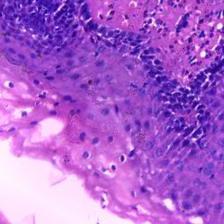
Diagnosis: OSCC